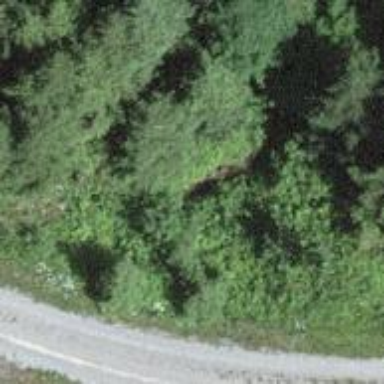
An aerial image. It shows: Culvert tunnel.